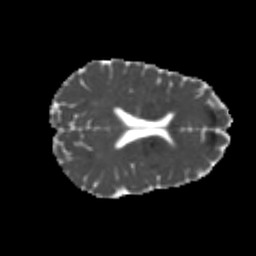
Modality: MD
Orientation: axial
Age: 22
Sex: female
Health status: healthy
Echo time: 0.074 s